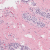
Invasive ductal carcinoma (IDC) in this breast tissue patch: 0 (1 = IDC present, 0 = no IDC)